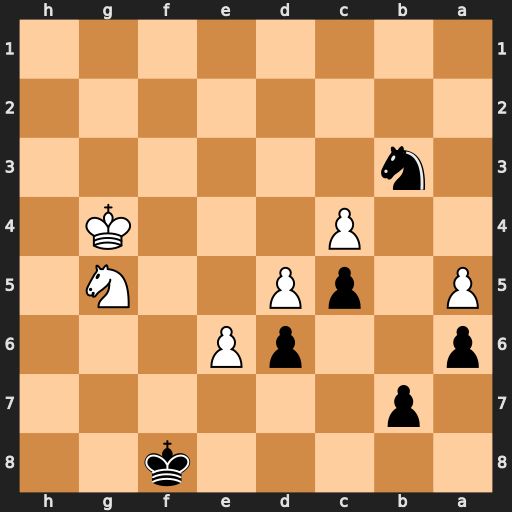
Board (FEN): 5k2/1p6/p2pP3/P1pP2N1/2P3K1/1n6/8/8
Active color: b
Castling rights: -
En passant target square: -
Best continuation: Nxa5 Kf5 Ke7 Nf7 Nxc4